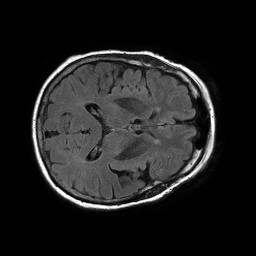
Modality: FLAIR
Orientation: axial
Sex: female
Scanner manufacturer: philips
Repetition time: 11 s
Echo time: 0.125 s